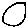
Label: circle